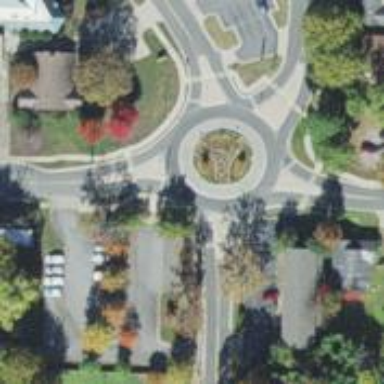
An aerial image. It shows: Residential road that intersects with roundabout.